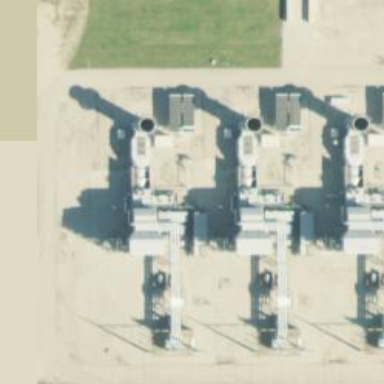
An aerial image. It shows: Gas turbine generator is in use.